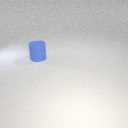
large blue rubber cylinder